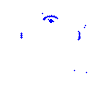
Particle: kaon